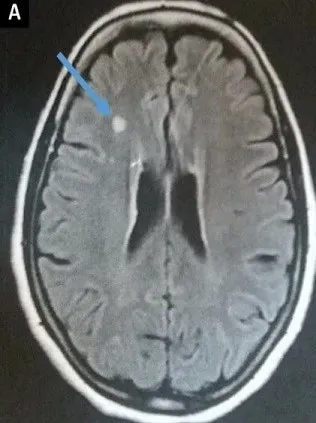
Brain and Hypothalamo-pituitary MRI showing white matter nodular hyperintensities.
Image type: radiology (mri)